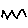
Label: zigzag